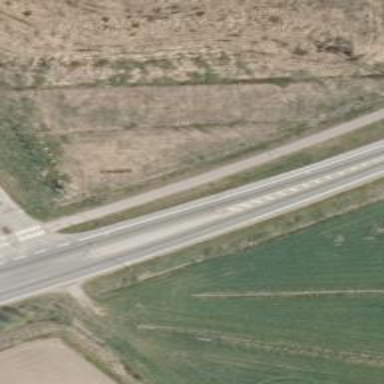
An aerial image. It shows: Asphalt cycleway.